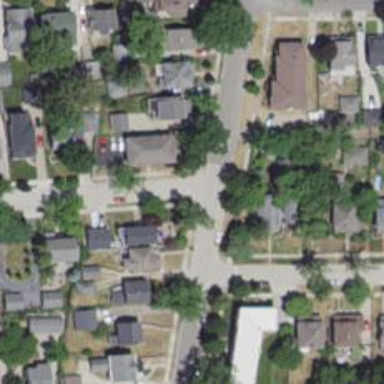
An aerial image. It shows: Alleyway designated as service road.